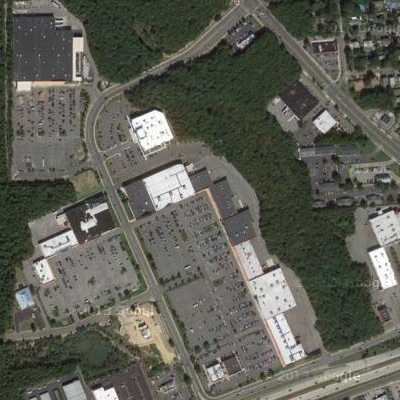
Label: Parking